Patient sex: F
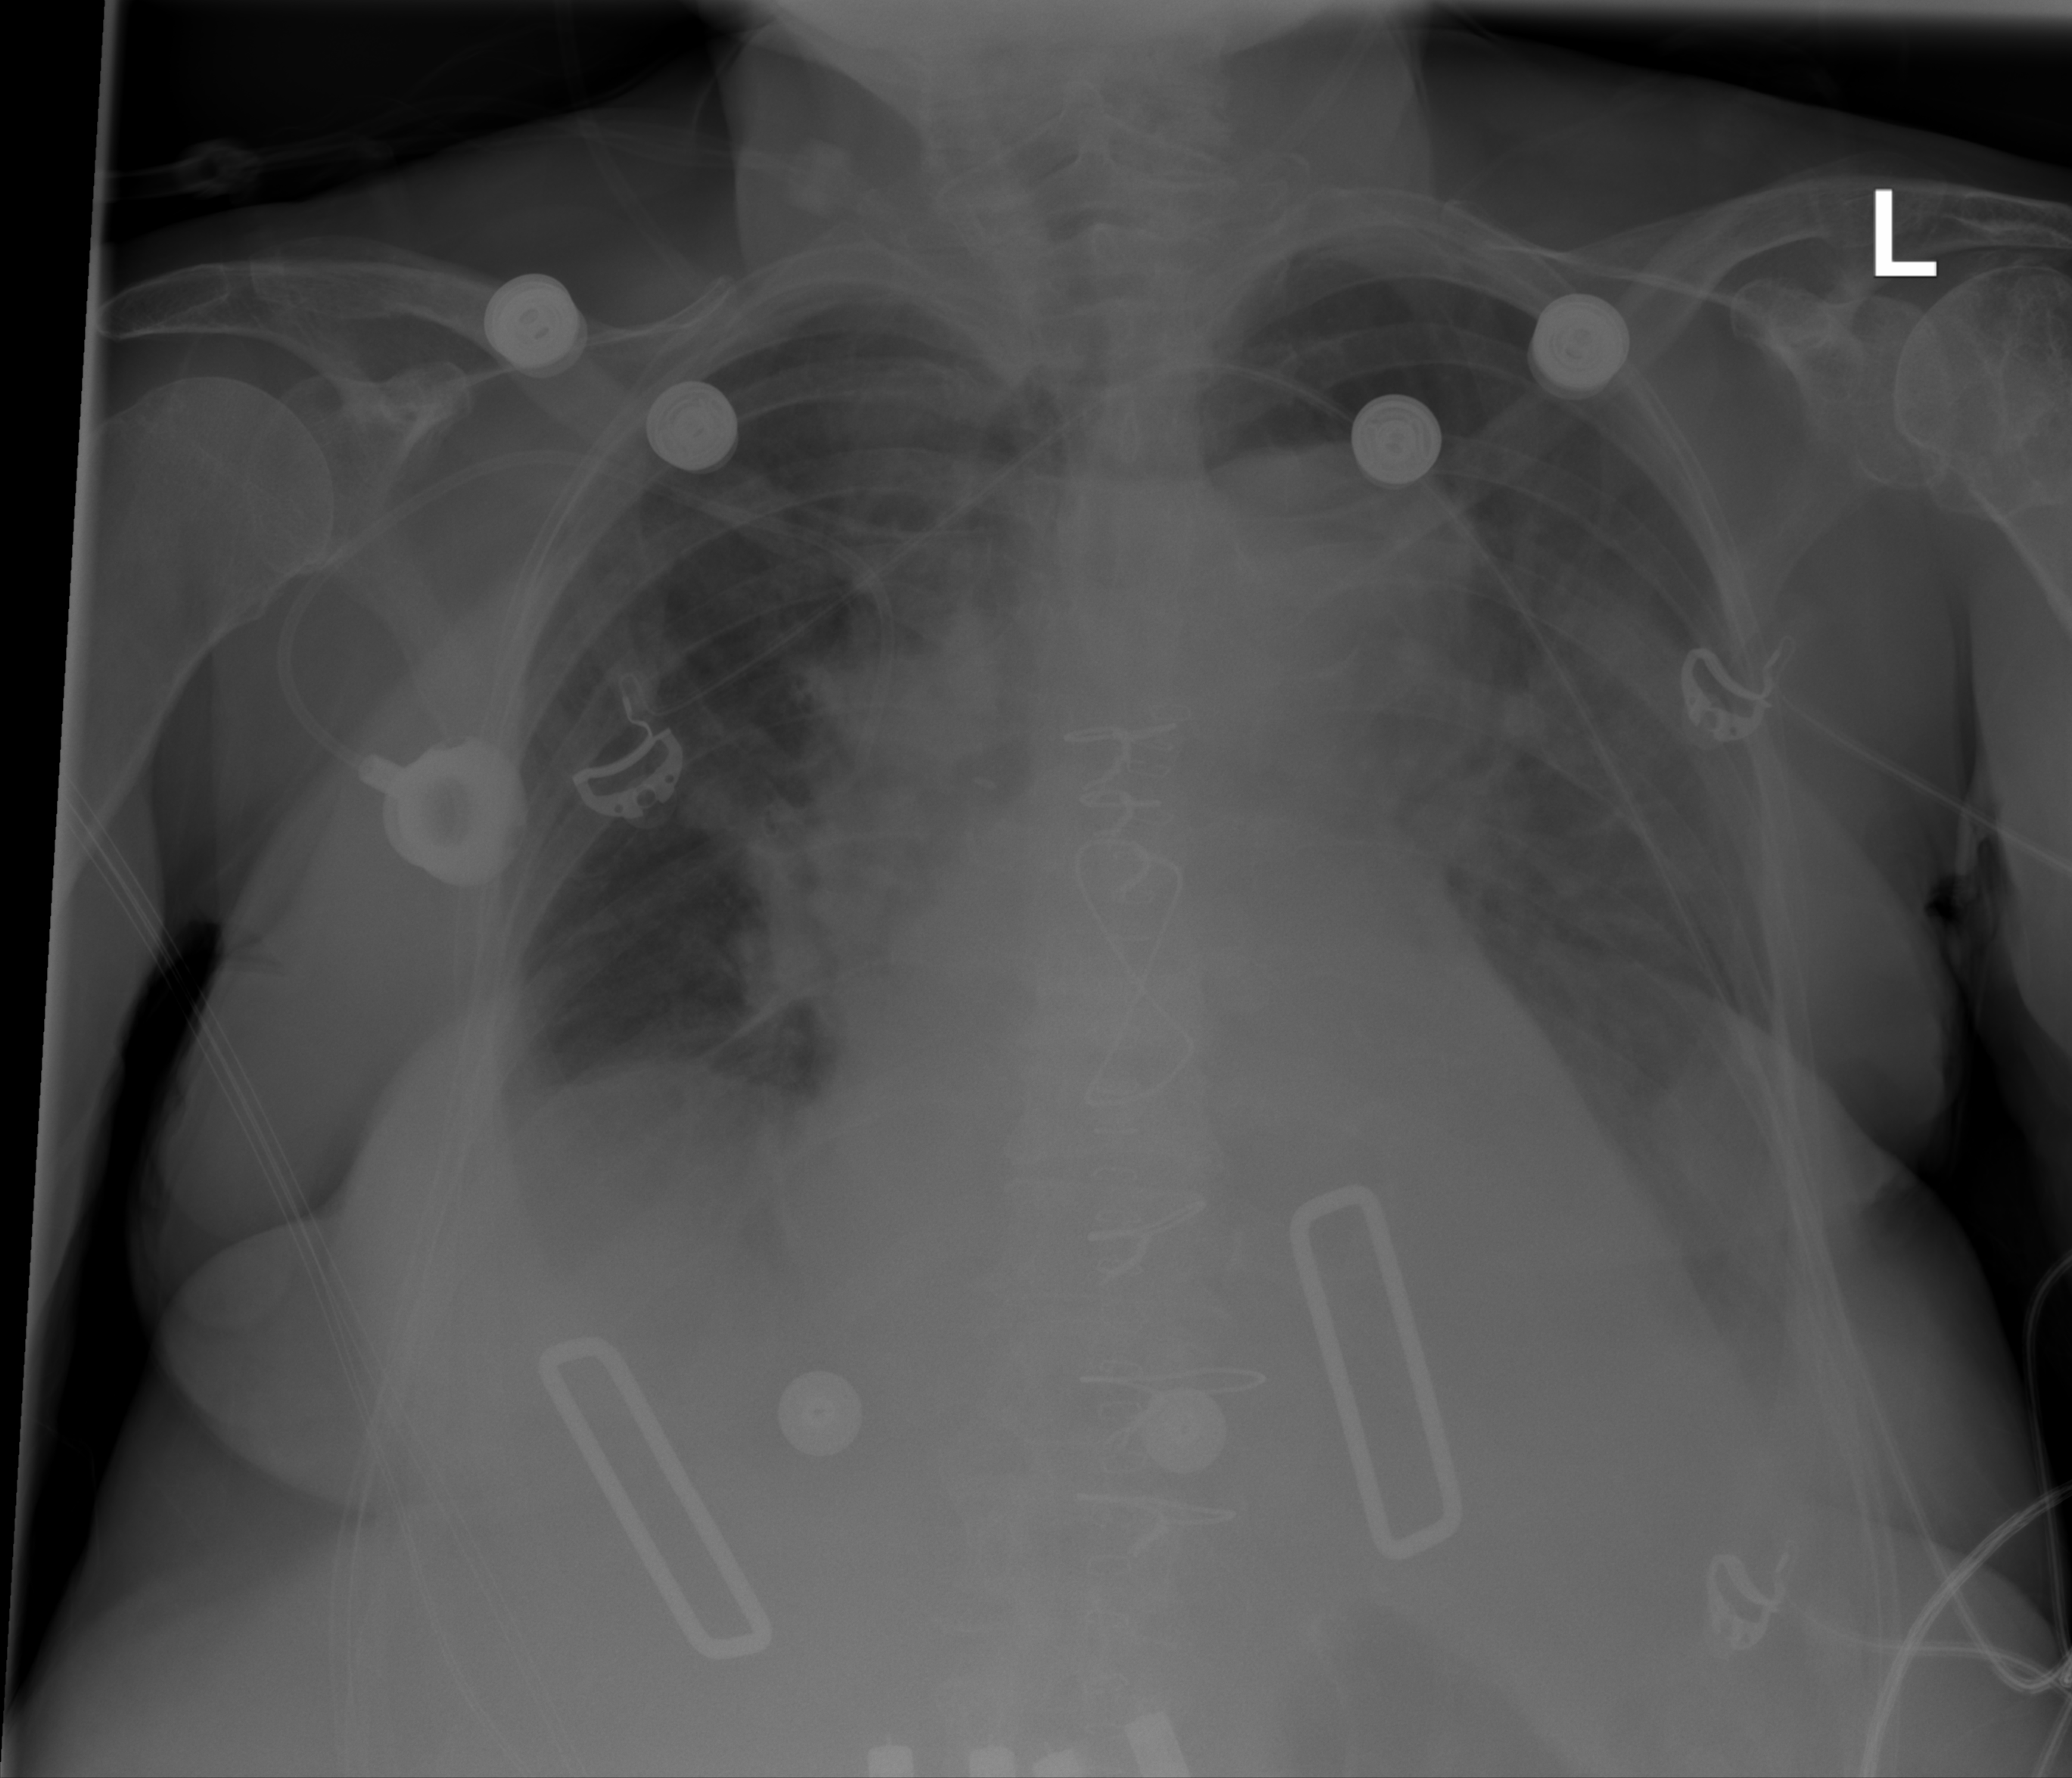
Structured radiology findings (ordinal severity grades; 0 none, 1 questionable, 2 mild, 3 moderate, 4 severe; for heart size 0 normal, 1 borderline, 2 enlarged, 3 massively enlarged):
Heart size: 3
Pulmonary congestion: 3
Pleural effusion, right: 2
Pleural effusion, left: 3
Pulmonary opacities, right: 0
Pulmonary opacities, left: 2
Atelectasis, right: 2
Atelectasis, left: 2